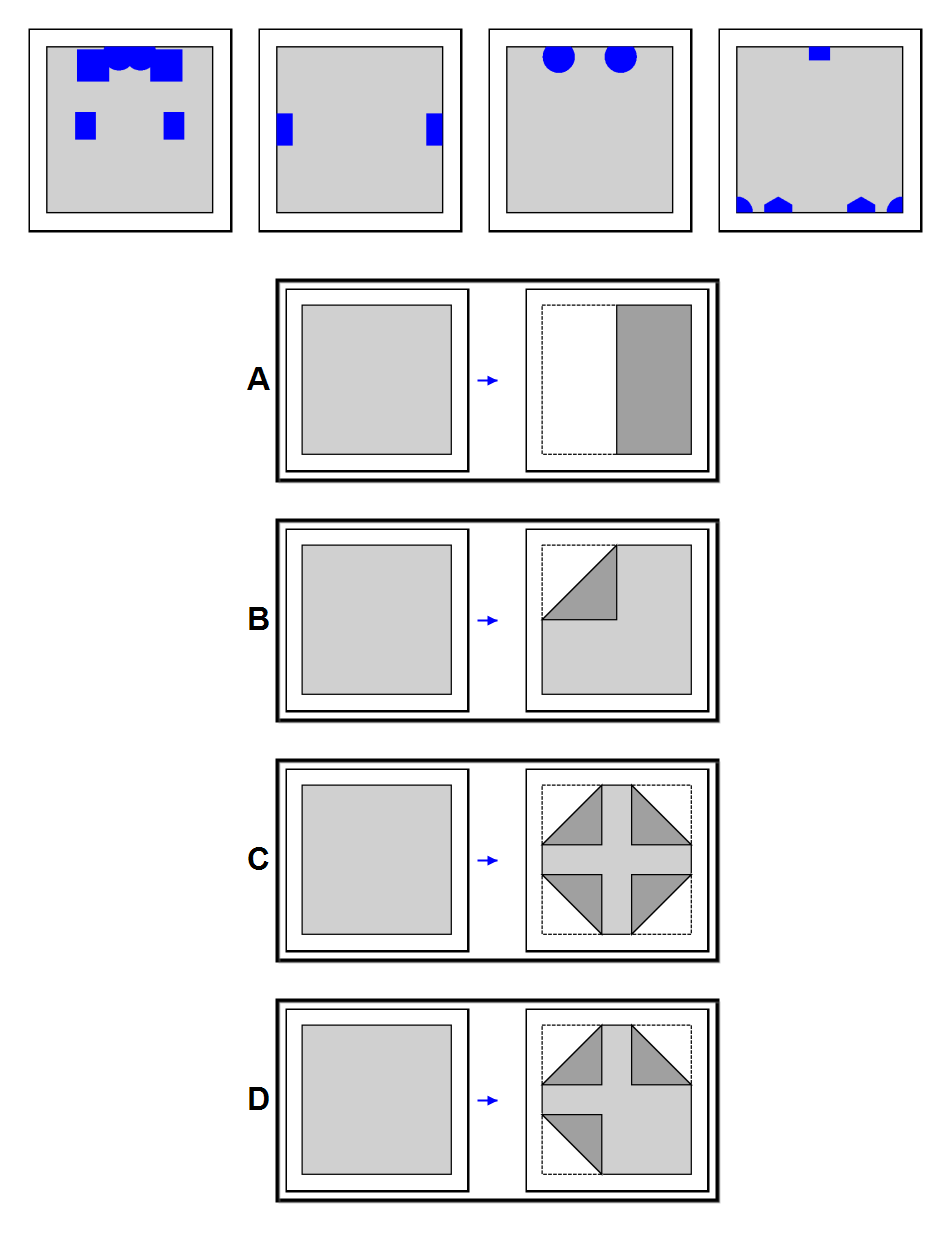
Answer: A